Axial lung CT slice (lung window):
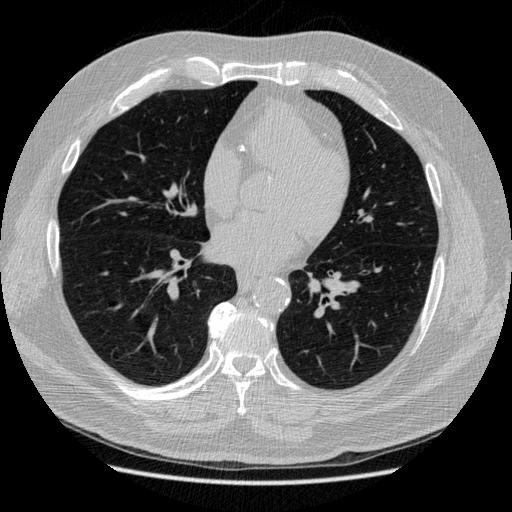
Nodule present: no